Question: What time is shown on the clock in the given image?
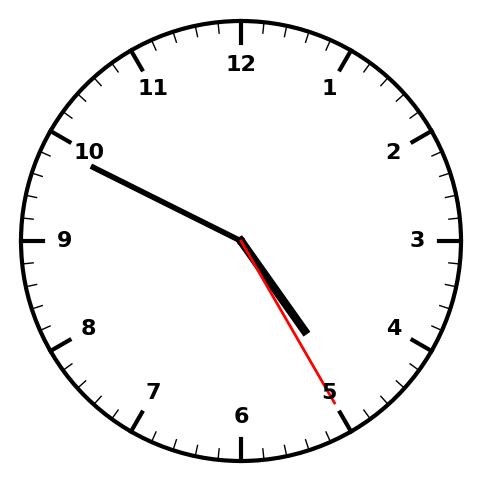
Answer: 04:49:25